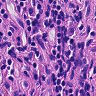
Metastatic tissue present: no